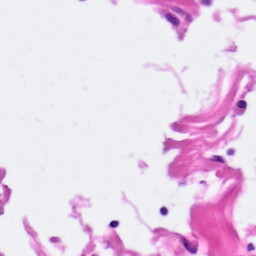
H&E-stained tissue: Pancreatic